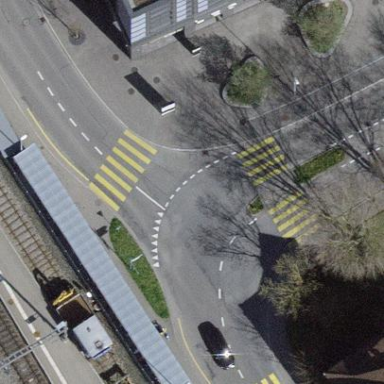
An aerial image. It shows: Motorcycle parking area with carports on asphalt surface located on building's roof.